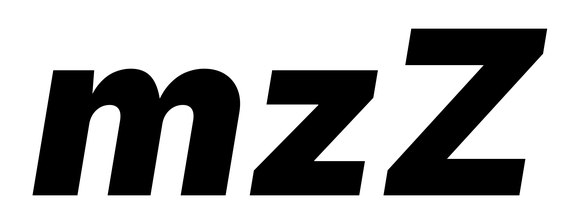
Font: Inter-Italic_Black_Italic